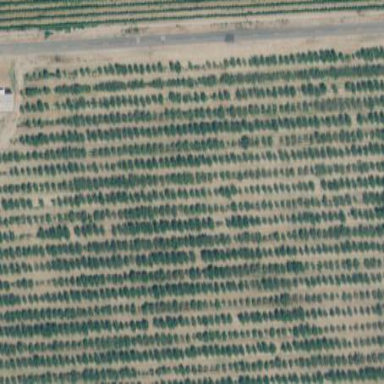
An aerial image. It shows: Orchard filled with almond trees.